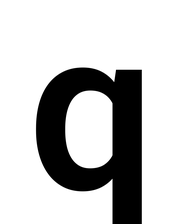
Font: Roboto_SemiBold